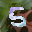
Label: 5